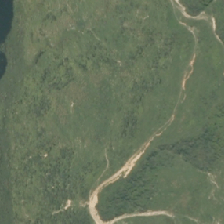
Land cover: grose_broom